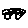
Label: car